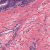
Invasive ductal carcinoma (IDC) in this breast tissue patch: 0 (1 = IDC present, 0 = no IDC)